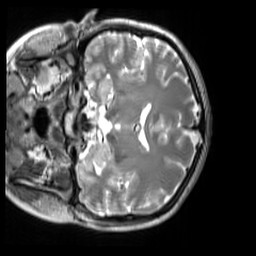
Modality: T2w
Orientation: coronal
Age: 30
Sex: female
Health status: ill
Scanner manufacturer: siemens
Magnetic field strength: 3 T
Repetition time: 2.8 s
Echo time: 0.326 s